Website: crate-barrel
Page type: billing-address
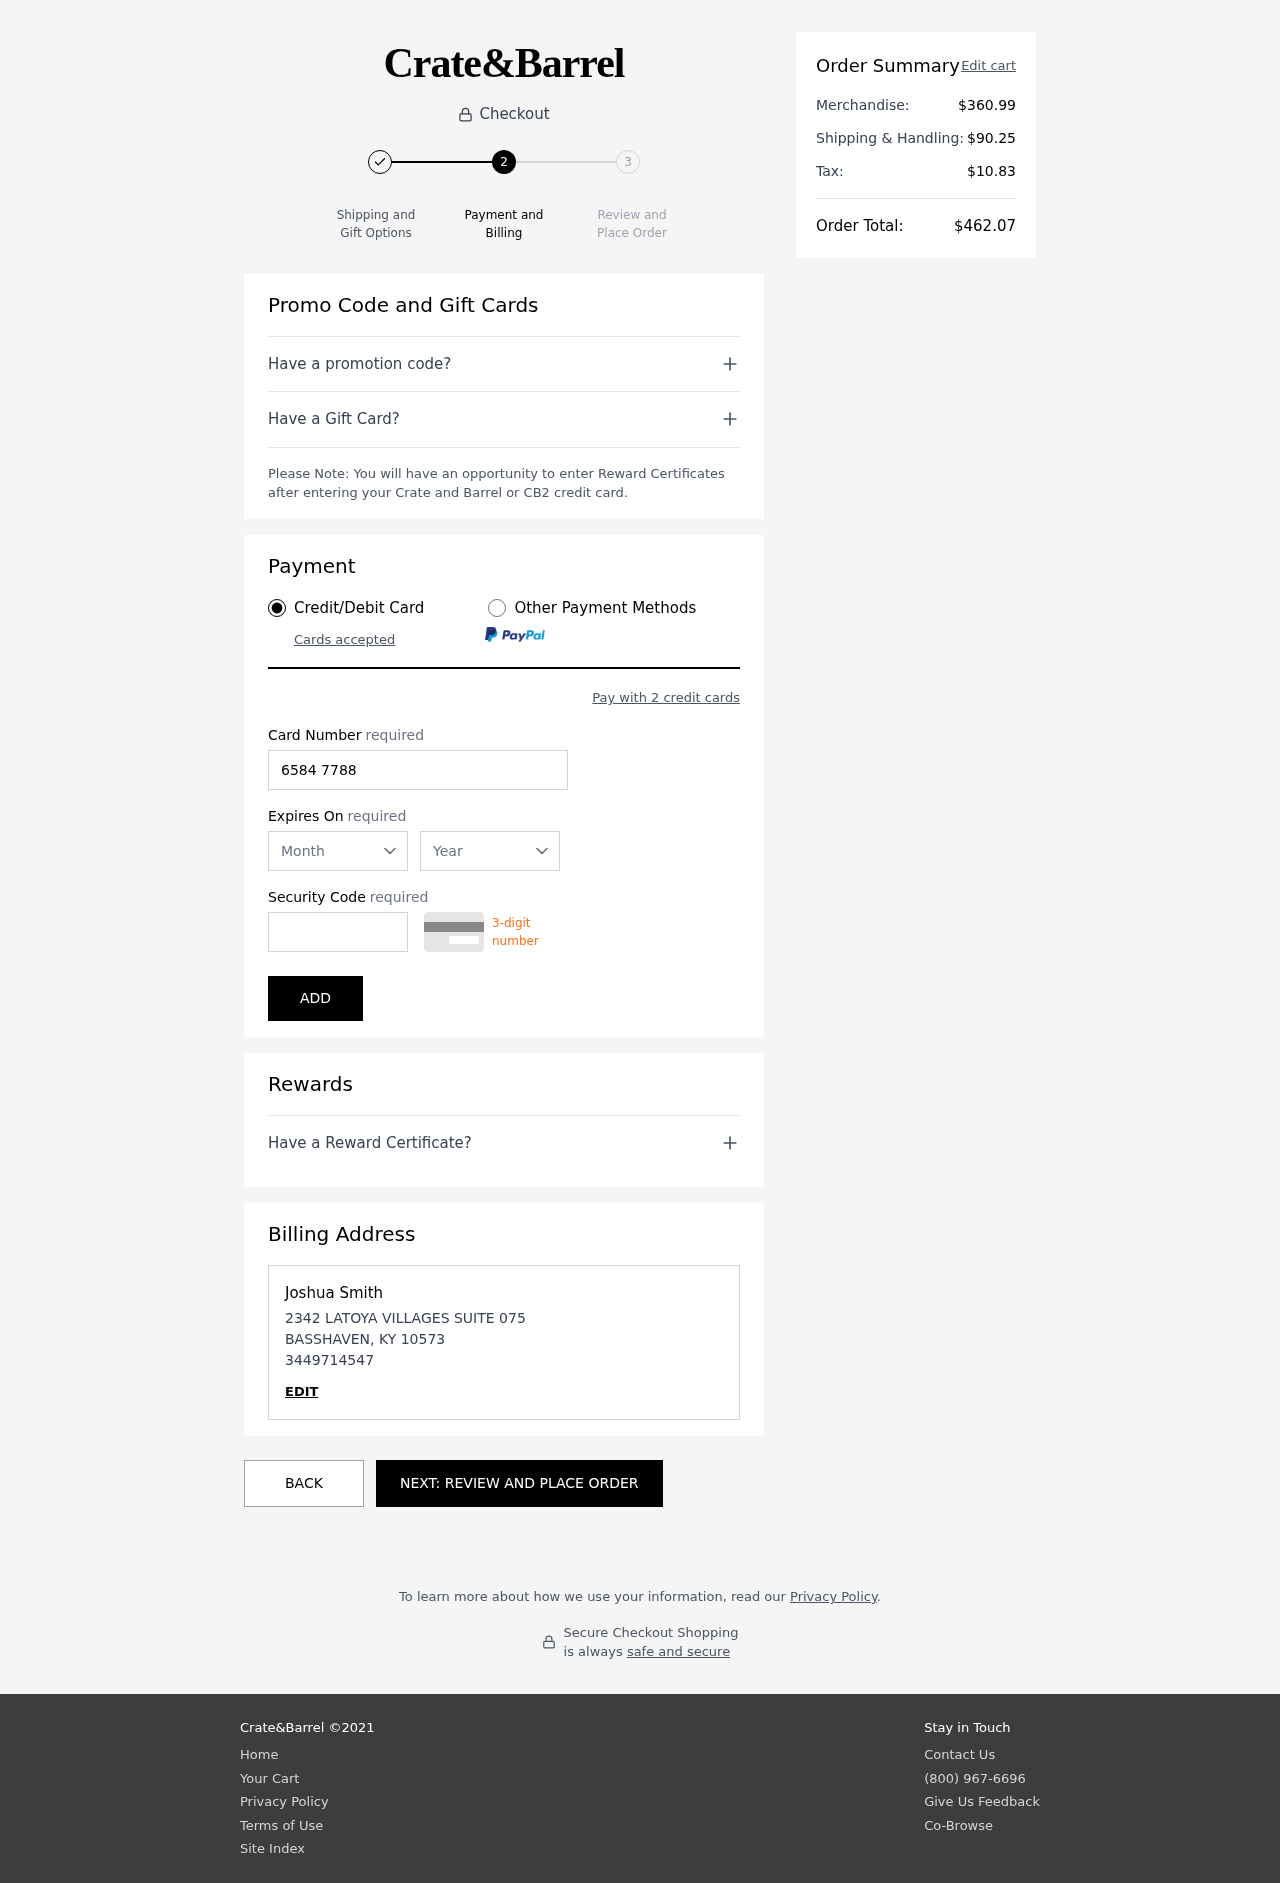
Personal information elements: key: PII_CARD_CVV
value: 503
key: PII_CARD_EXPIRY_MONTH
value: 02
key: PII_CARD_EXPIRY_YEAR
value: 29
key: PII_CARD_NUMBER
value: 6584 7788 3464 2805
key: PII_CITY
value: BASSHAVEN
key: PII_FULLNAME
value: Joshua Smith
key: PII_PHONE
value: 3449714547
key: PII_POSTCODE
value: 10573
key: PII_STATE_ABBR
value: KY
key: PII_STREET
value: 2342 LATOYA VILLAGES SUITE 075
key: PII_FIRSTNAME
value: Joshua
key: PII_LASTNAME
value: Smith
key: PII_PHONE_LINE
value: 4547
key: PII_PHONE_SUFFIX
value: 4547
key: PII_POSTCODE_FULL
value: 10573
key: PII_PHONE2
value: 3449714547
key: PII_PHONE3
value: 3449714547
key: PII_FULLNAME2
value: Joshua Smith
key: PII_FULLNAME3
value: Joshua Smith
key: PII_FIRSTNAME2
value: Joshua
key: PII_FIRSTNAME3
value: Joshua
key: PII_LASTNAME2
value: Smith
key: PII_LASTNAME3
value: Smith
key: PII_FIRSTNAME_DERIVED
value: Joshua
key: PII_LASTNAME_DERIVED
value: Smith
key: PII_PHONE_NUMERIC
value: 3449714547
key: PII_PHONE_LINE_NUMERIC
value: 4547
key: PII_PHONE_SUFFIX_NUMERIC
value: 4547
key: PII_POSTCODE_NUMERIC
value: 10573
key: PII_PHONE2_NUMERIC
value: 3449714547
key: PII_PHONE3_NUMERIC
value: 3449714547
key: PII_FULLNAME_DERIVED
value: Joshua Smith
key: PII_NAME_FULL_DERIVED
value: Joshua Smith
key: PII_PHONE_DIGITS
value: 3449714547
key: PII_PHONE_LAST4
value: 4547
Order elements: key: ORDER_SUBTOTAL
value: $360.99
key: ORDER_SHIPPING_COST
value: $90.25
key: ORDER_TAX
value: $10.83
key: ORDER_TOTAL
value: $462.07